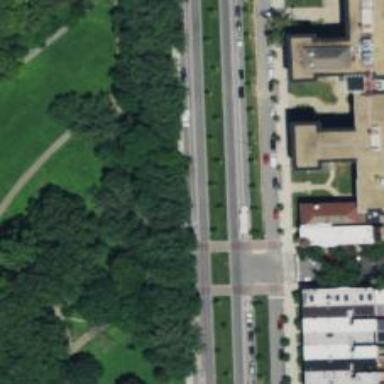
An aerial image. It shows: Footway located on traffic island.